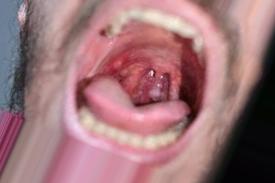
Condition: Mouth Ulcer